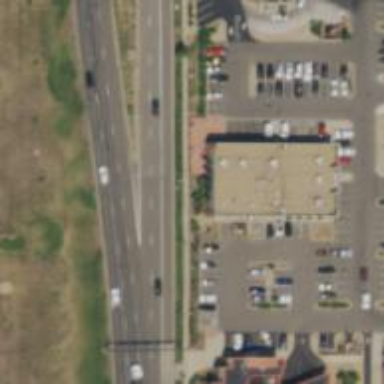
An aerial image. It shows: Secondary link road with asphalt surface.